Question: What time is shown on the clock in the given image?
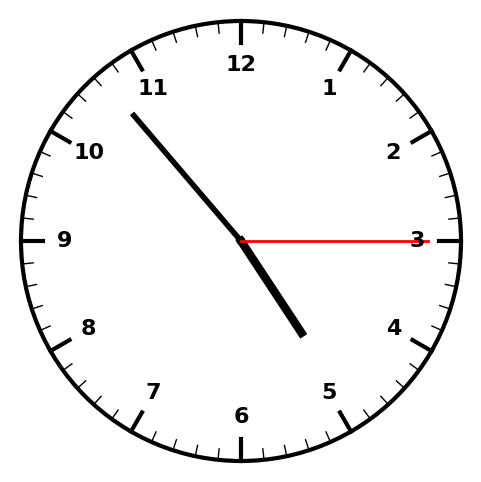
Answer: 04:53:15